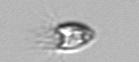
Label: Balanion